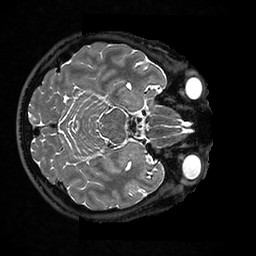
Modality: T2w
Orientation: axial
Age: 32
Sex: male
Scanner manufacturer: ge
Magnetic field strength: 3 T
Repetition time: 3.202 s
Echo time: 0.06683 s